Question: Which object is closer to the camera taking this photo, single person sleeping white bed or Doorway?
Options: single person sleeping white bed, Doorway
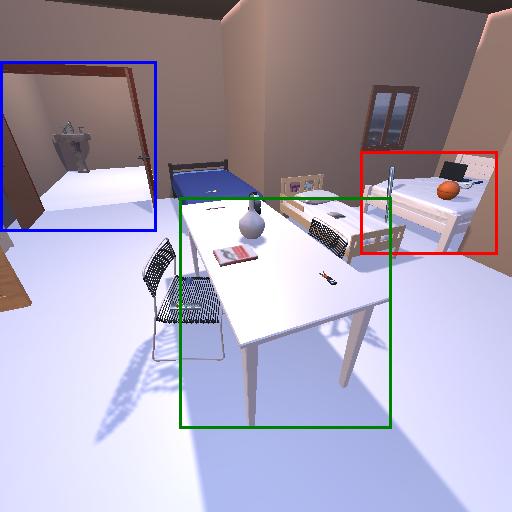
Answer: single person sleeping white bed